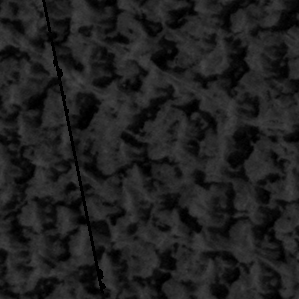
Label: frost